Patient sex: F
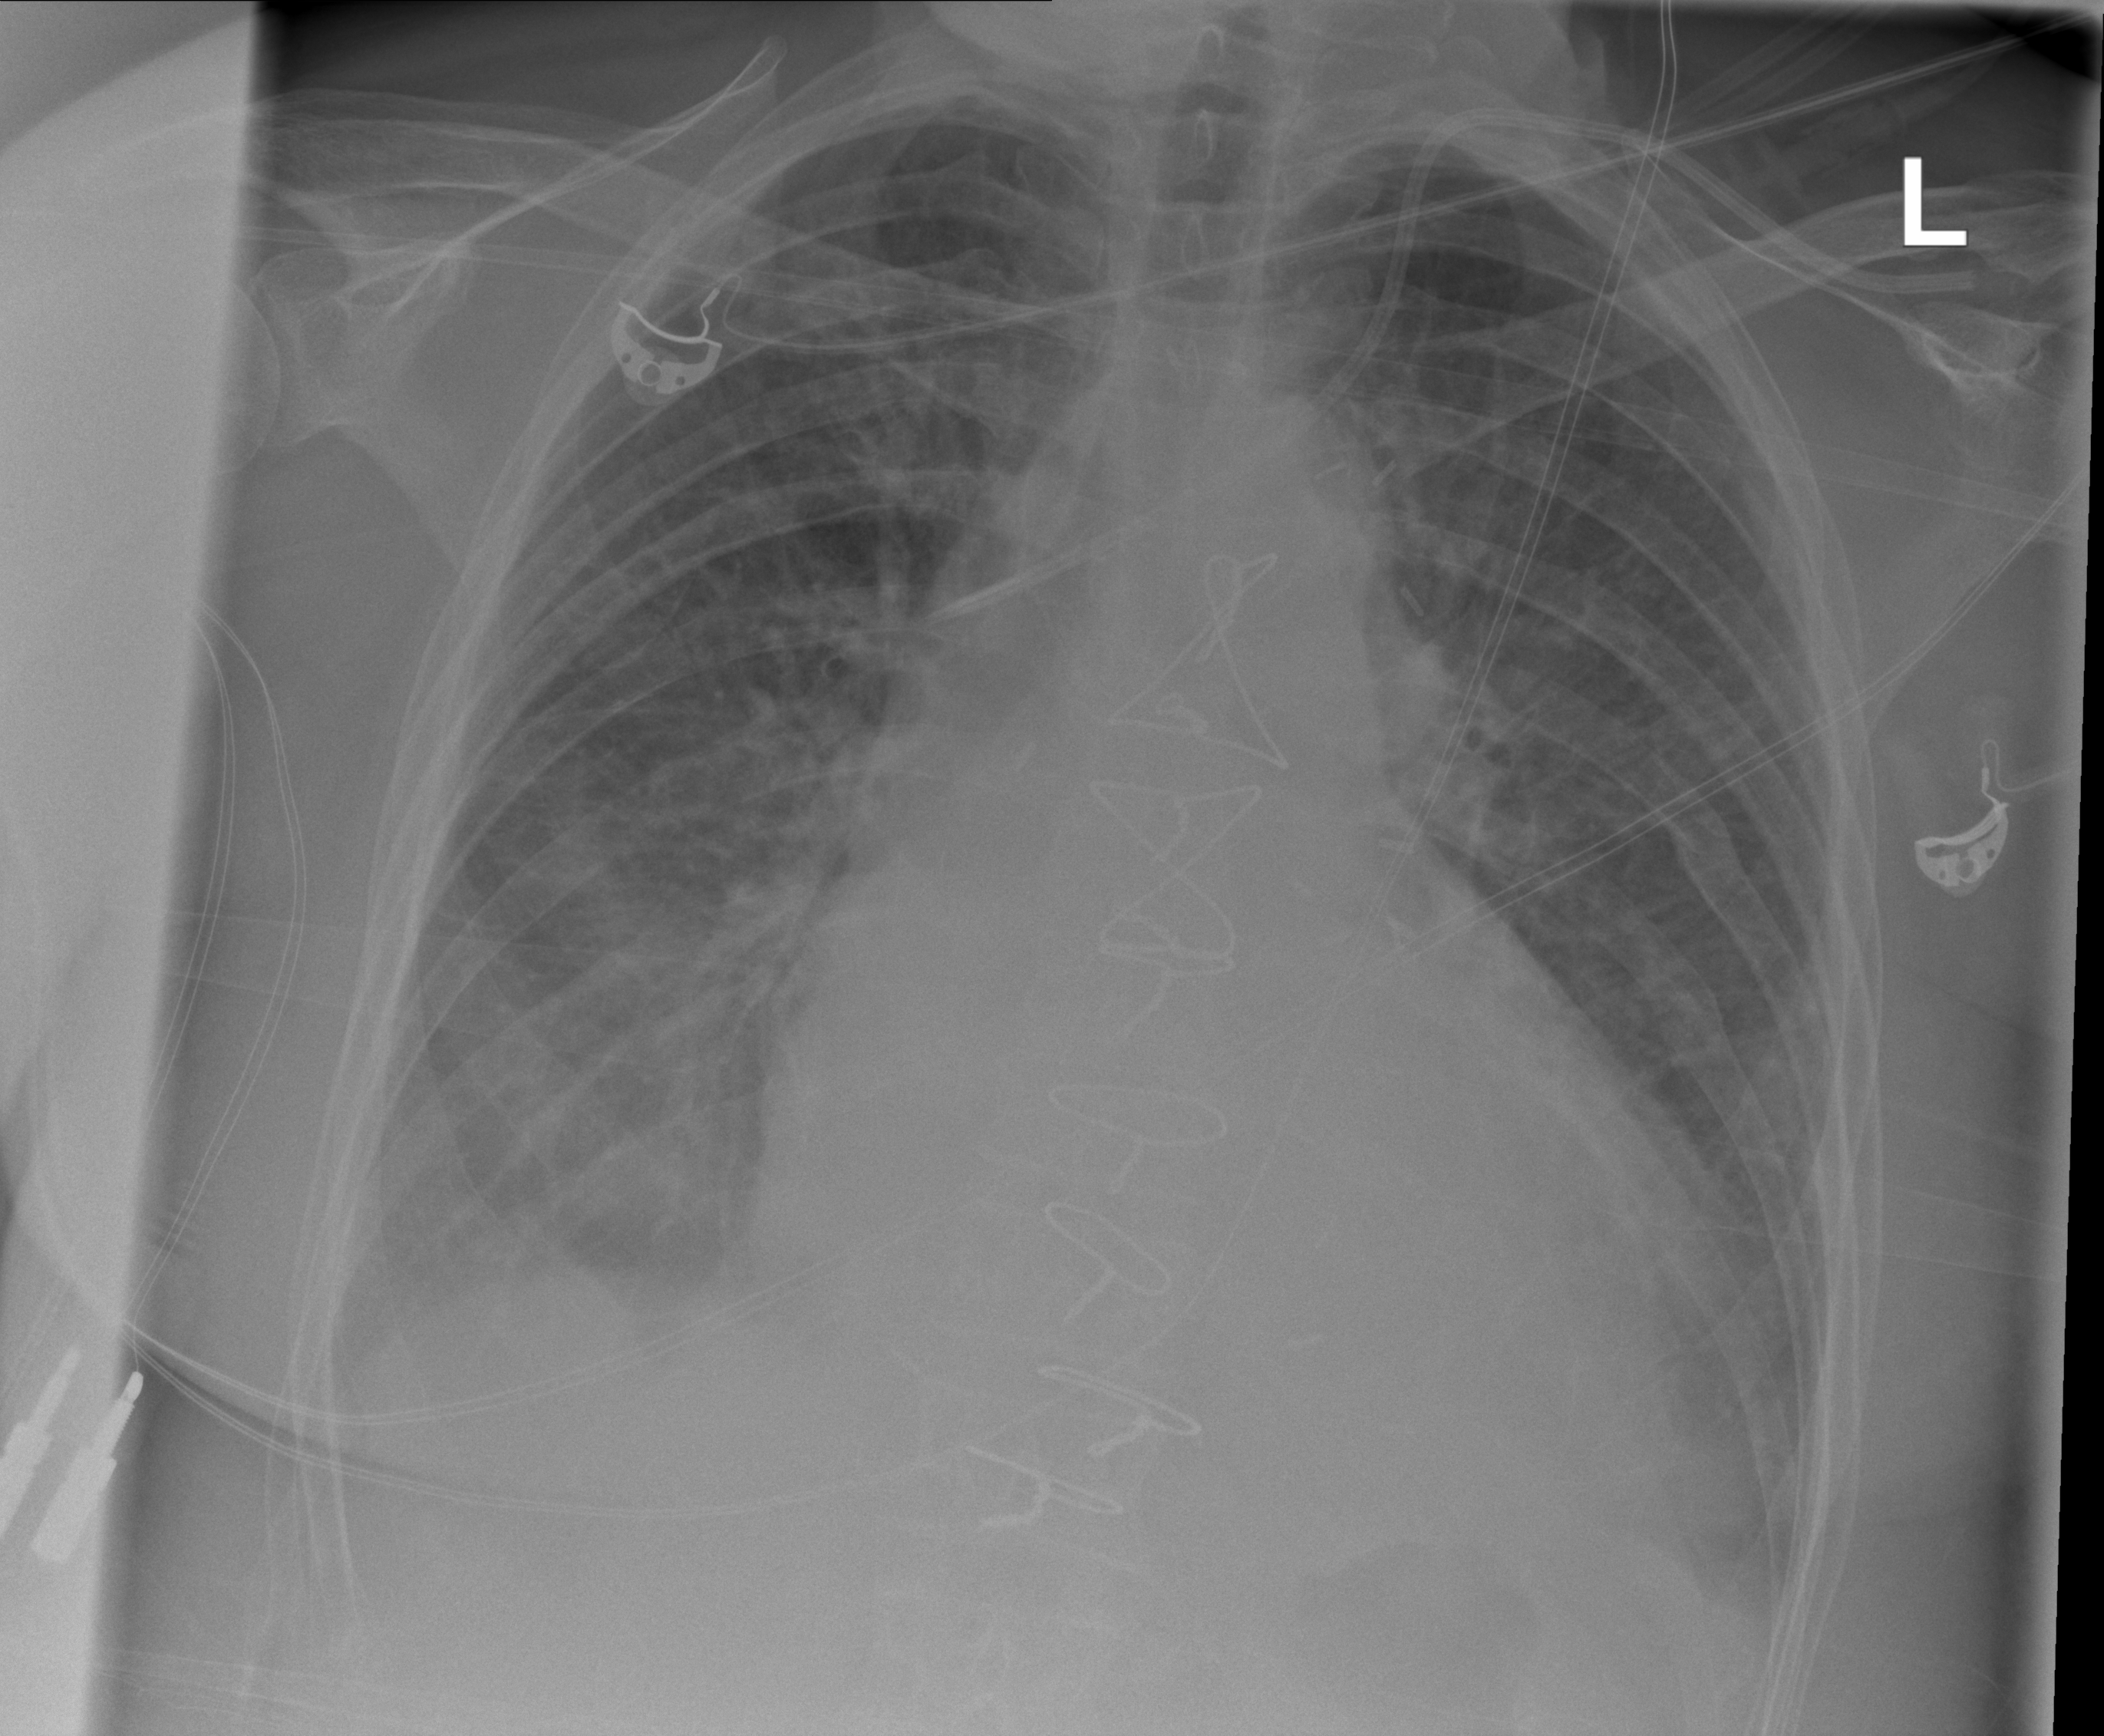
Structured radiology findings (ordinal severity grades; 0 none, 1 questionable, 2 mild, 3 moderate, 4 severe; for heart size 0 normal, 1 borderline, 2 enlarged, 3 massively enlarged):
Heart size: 2
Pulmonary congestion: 2
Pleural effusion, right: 2
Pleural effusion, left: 2
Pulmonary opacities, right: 0
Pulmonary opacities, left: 1
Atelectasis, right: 2
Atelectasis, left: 2